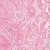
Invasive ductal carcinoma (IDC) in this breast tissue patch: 0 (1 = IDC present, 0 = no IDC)